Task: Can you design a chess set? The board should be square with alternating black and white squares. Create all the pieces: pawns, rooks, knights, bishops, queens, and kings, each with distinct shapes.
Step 4603:
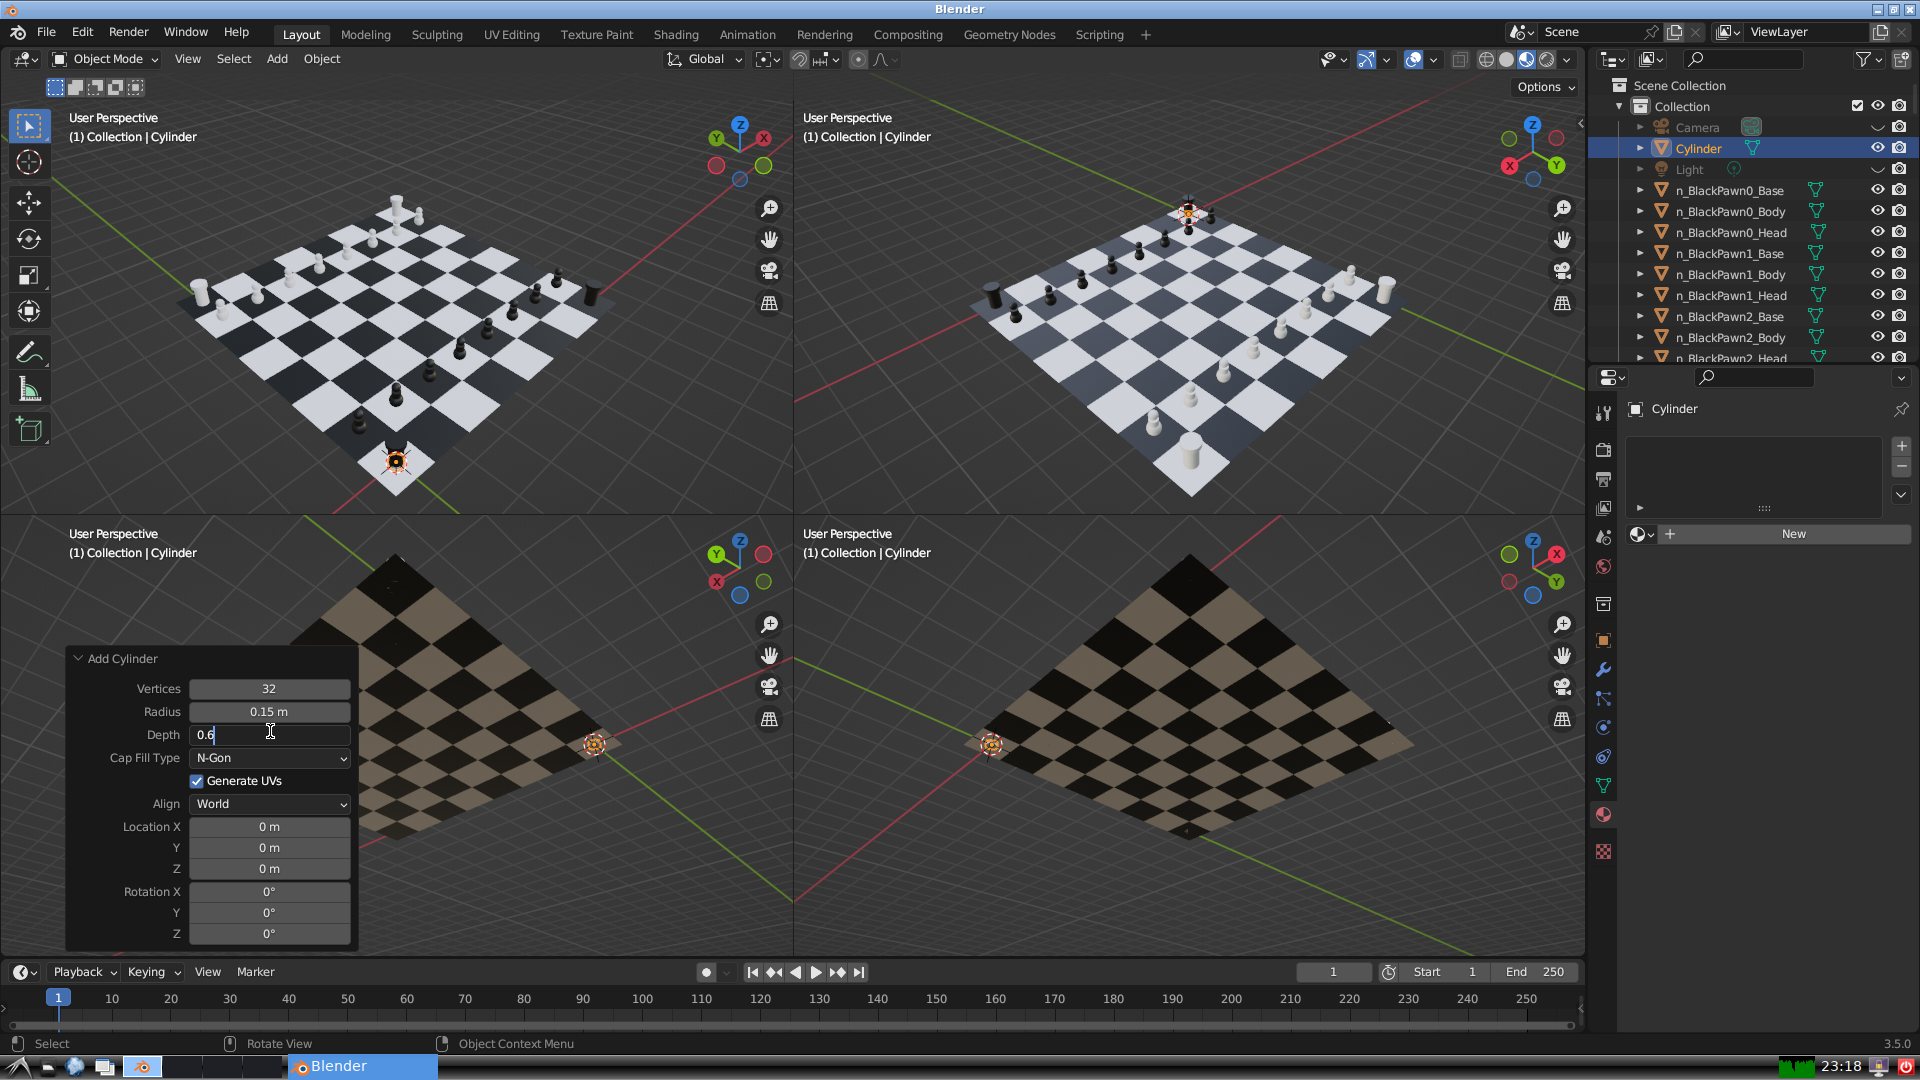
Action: {"key_press": ['Return']}